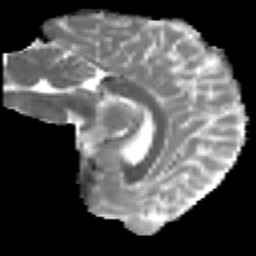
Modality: MD
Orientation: sagittal
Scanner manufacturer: ge
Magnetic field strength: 3 T
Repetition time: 7.98 s
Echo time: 0.0701 s